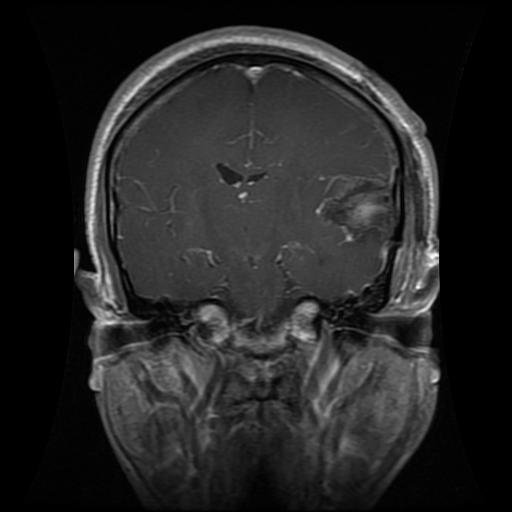
Label: glioma